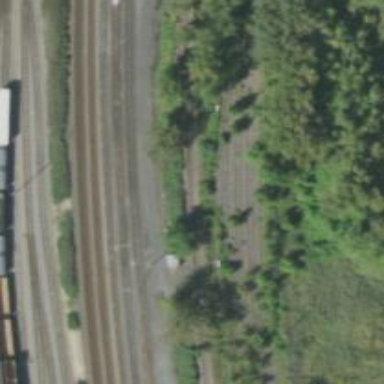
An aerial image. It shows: Abandoned railway yard.